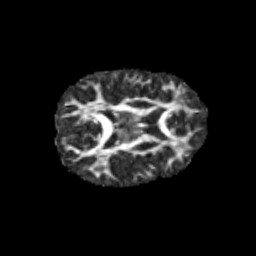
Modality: FA
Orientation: axial
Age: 12
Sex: female
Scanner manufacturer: siemens
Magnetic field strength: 3 T
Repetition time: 3.8 s
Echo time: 0.07 s